Question: How to display a list in curve instead of in line block, with html and css?

For easy to answer this question, I have a 'codepen' prepared already
<URL>
Many Thanks.
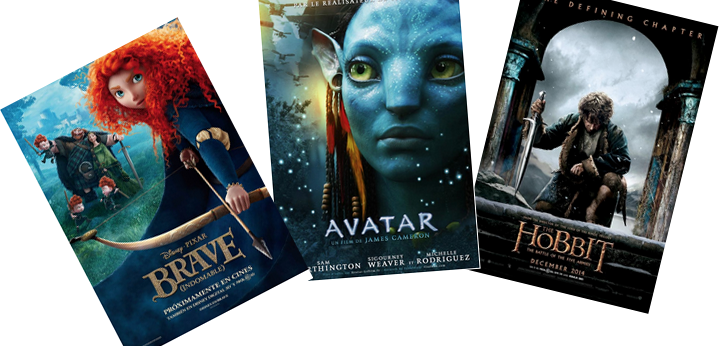
Answer: Use
'''
transform: rotate(-30deg);
'''
on the first list item. Use subsequently higher degrees, ending with
'''
transform: rotate(30deg);
'''
You can automate this with a Javascript/jQuery function easily if you need a dynamic solution that works for any number of items:
'''
$(document).ready(function() {
var numberOfItems = $('#movies ul li').length;
var startAngle=-30;
var maxOffset = 60;
if (numberOfItems > 1) {
var step = 60/(numberOfItems-1);
$('#movies ul').css('margin-top', maxOffset+'px')
$('#movies ul li').each(function(index) {
var deg = startAngle + index * step;
var offset = -1 * (maxOffset - 2 * Math.abs(deg));
$(this).css({
'top': offset+'px',
'transform': 'rotate('+deg+'deg)'
});
});
}
});
'''
<URL>
Edit: Now includes a variable offset depending on the position in the list to make for a look.